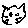
Label: cat